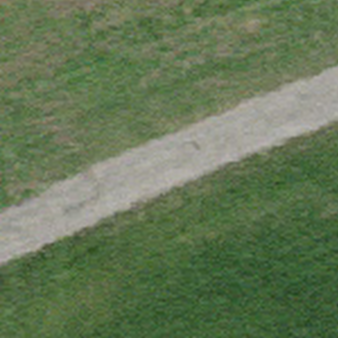
Label: other